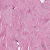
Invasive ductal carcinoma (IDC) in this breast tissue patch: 1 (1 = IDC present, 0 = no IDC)